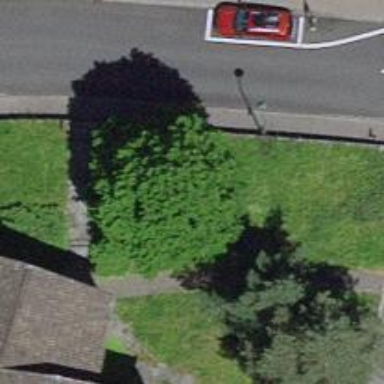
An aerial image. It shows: Bench.